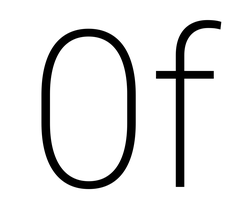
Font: Roboto_ExtraLight